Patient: sex M, age 61
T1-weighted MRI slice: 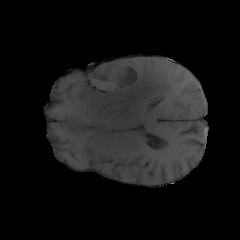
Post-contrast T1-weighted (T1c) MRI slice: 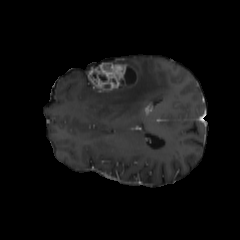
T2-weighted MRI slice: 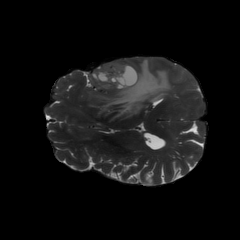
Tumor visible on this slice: yes
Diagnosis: Glioblastoma, IDH-wildtype
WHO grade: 4